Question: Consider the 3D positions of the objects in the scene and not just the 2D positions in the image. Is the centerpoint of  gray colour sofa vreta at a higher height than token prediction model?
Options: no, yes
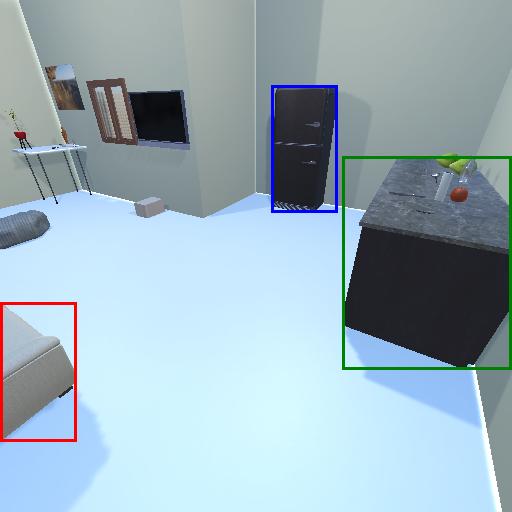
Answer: no